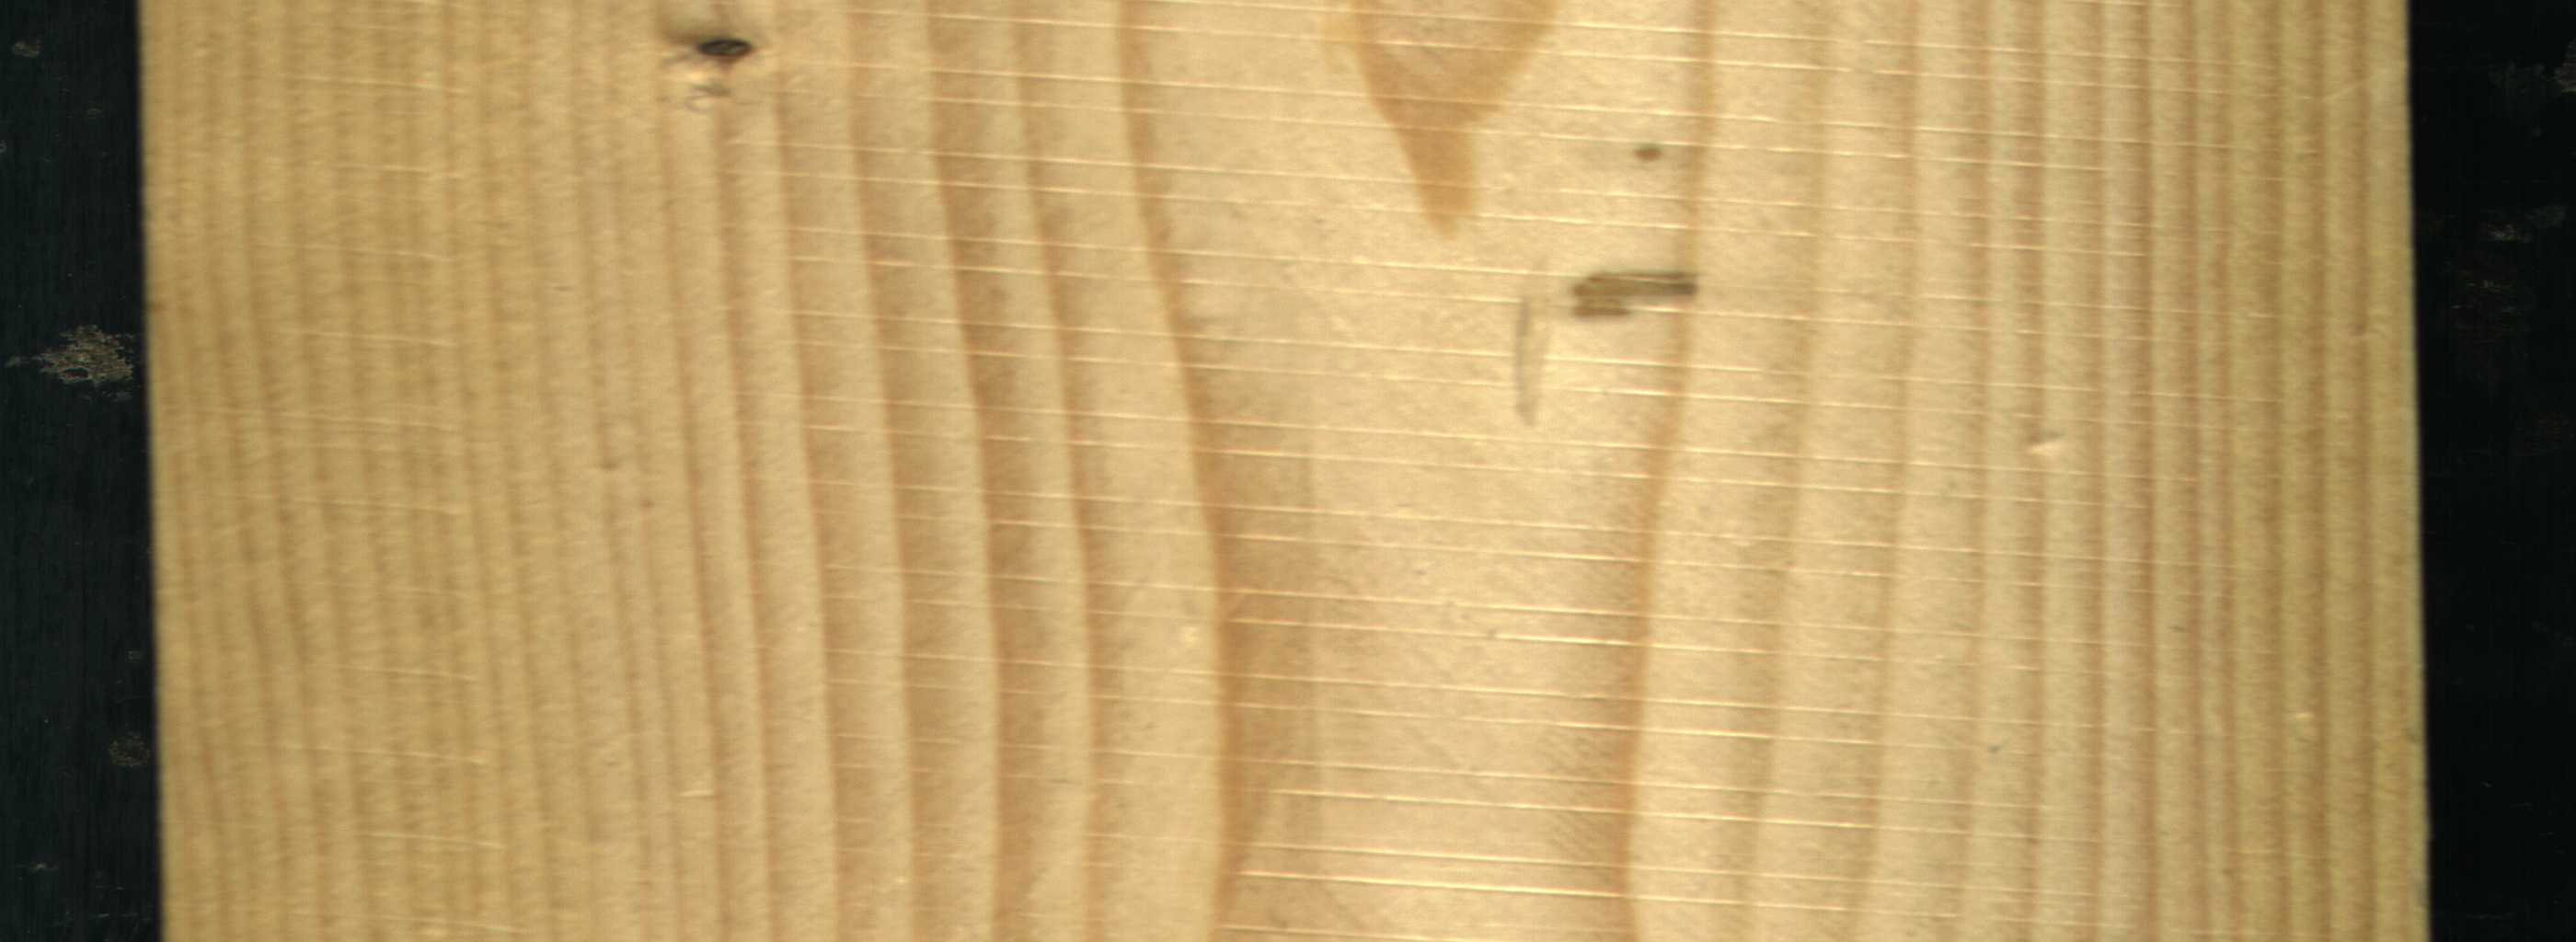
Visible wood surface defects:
Dead_Knot